Question: I have custom Dexterity types: <URL> is to be addable in that folder. In addition, Article is addable by anonymous users. For quick testing, I modify the folder's Security Settings in ZMI, turning on 'Add portal content' permission for 'Anonymous' role.
Somehow, now that anonymous user can add Article, but TinyMCE toolbar does not show, that is working well when the login user adding Article. Seems that TinyMCE toolbar needs more settings for the anonymous user. Any hints?

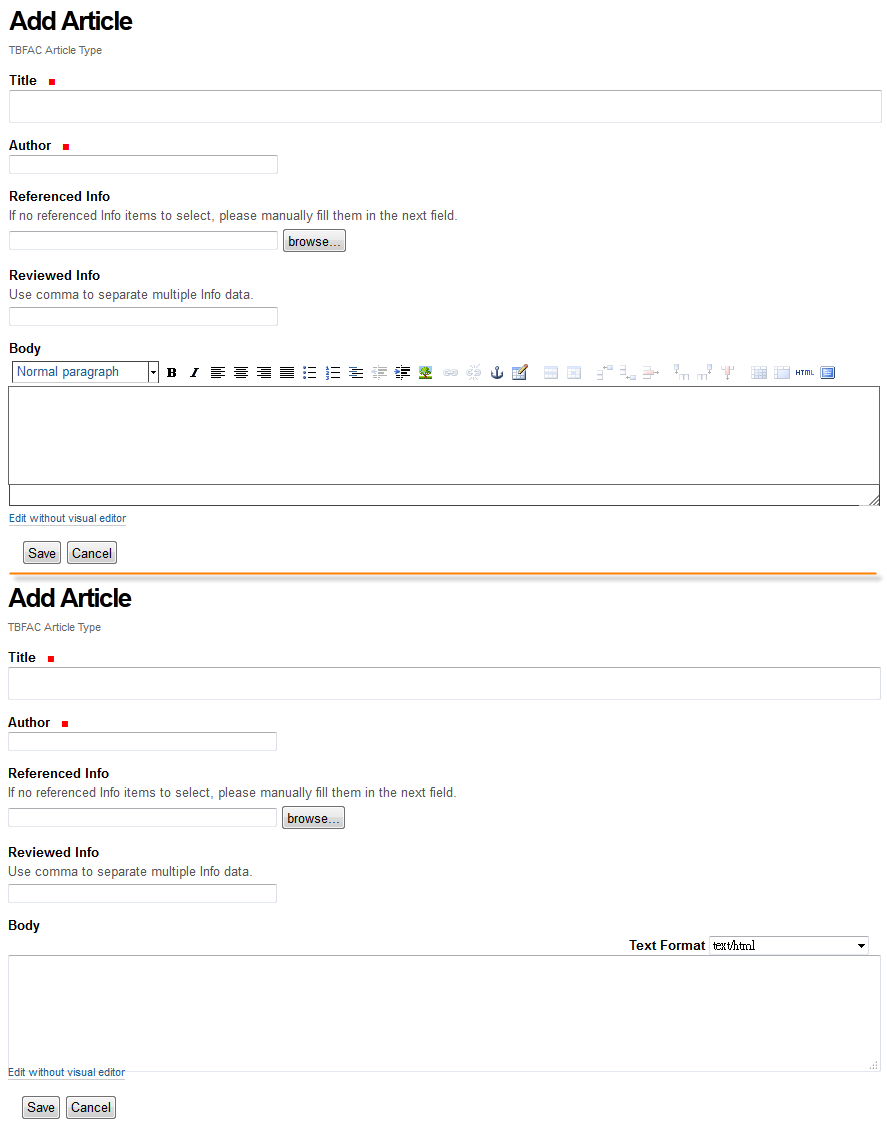
Answer: It's just because tiny MCE's javascript is loaded only for authenticated users.
To make it available for all, go to ZMI -> portal_javascript, search for tiny_mce, and uncheck "Restrict to authenticated users?" checkbox.
This will do the trick.